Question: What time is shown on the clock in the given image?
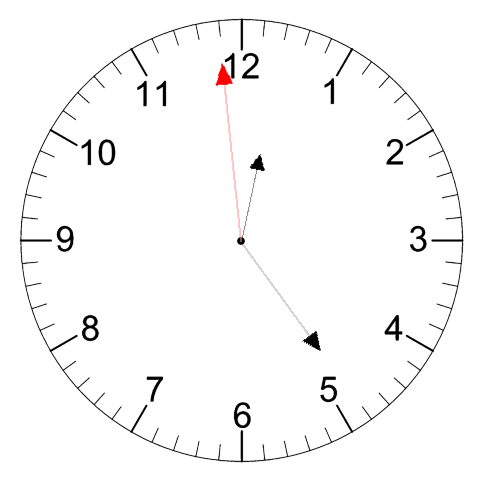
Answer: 12:23:59